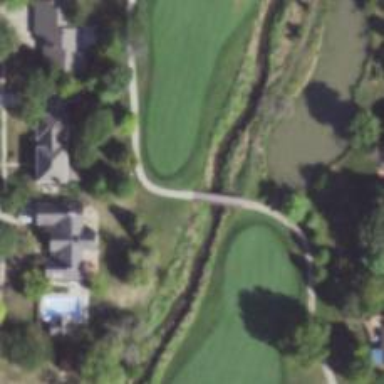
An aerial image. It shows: Footway bridge over golf path.